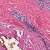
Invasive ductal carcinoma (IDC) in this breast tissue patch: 0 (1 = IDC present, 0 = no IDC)